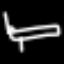
Label: bed